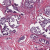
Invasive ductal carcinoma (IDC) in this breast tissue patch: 1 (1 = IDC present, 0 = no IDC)